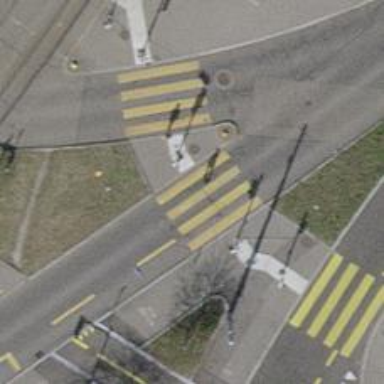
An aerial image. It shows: Zebra crossing controlled by traffic signals.